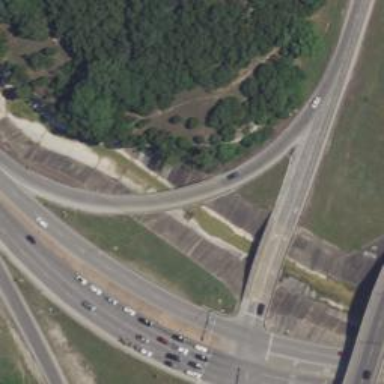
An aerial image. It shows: Trunk link highway passing over bridge.